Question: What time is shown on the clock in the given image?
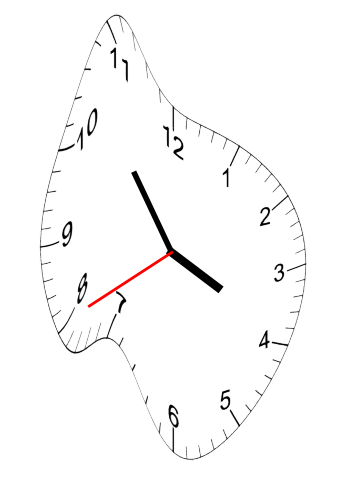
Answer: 03:53:40